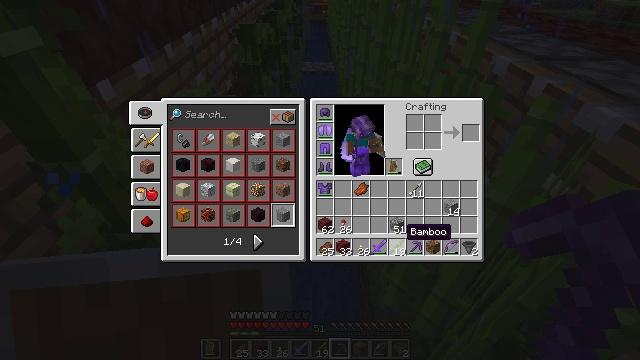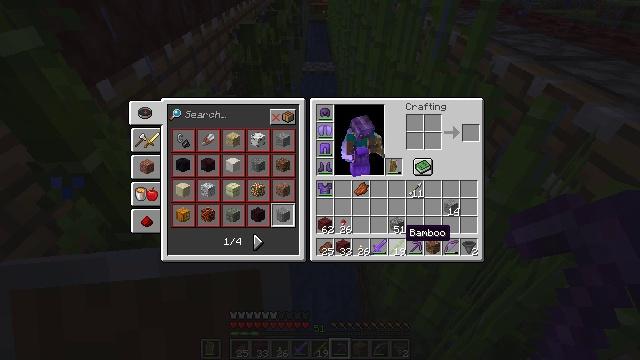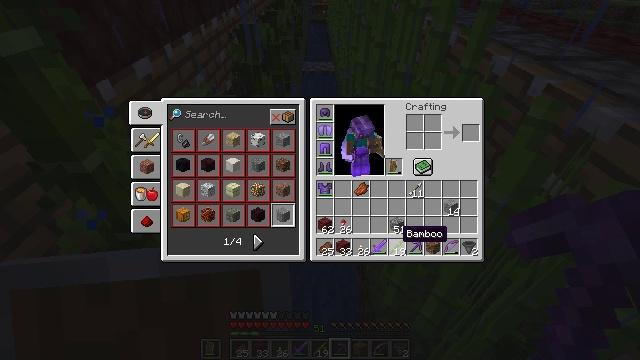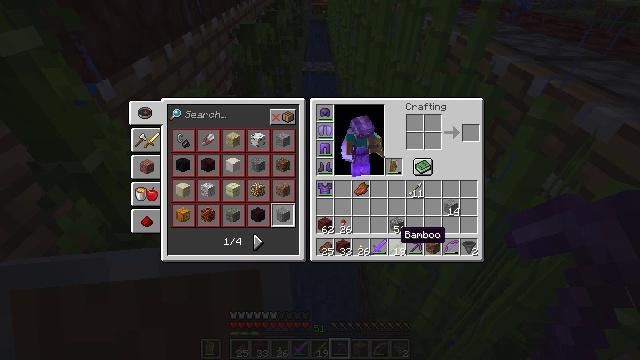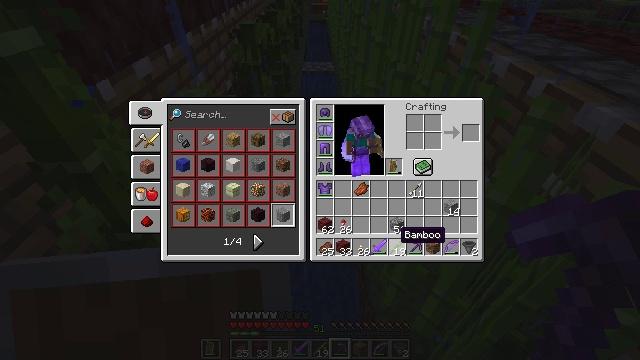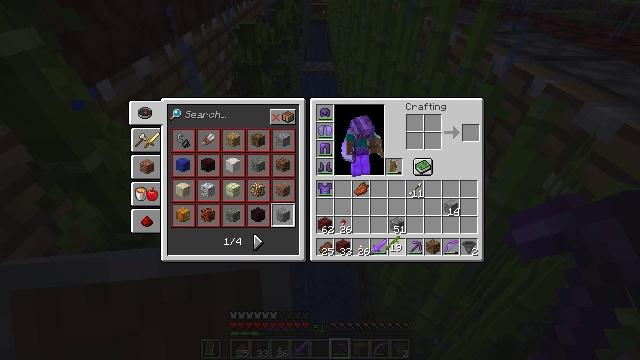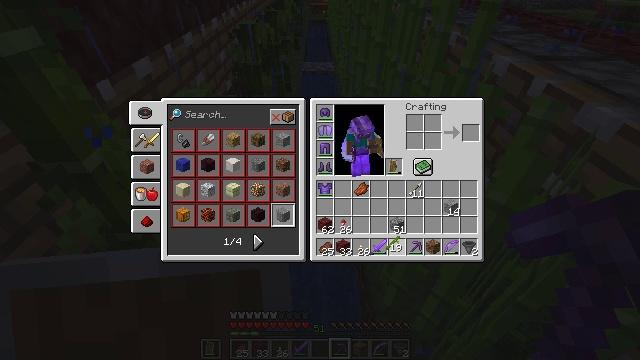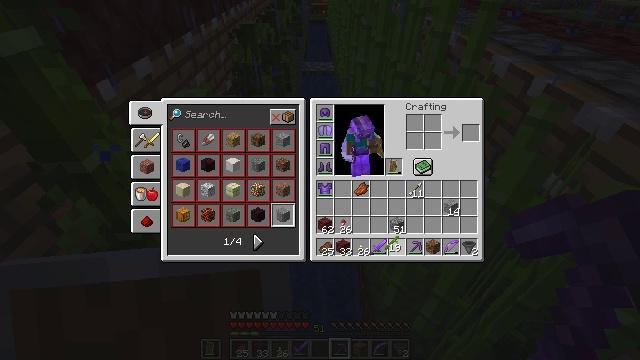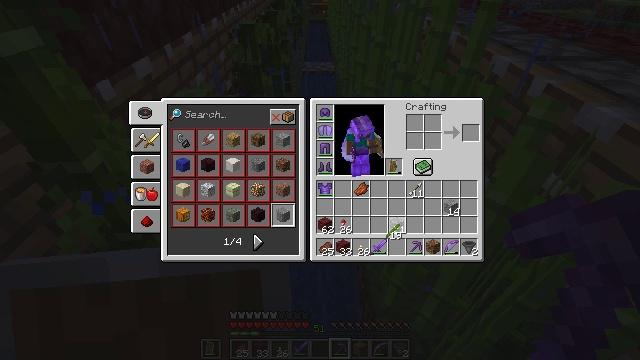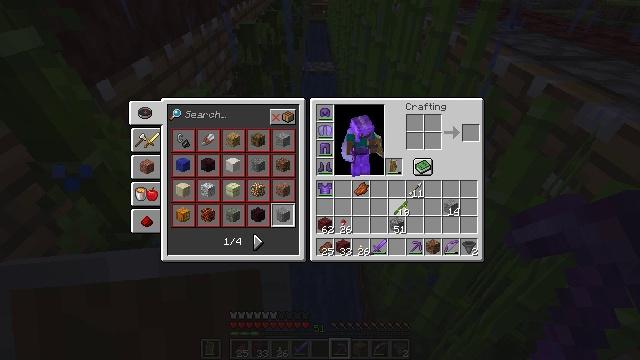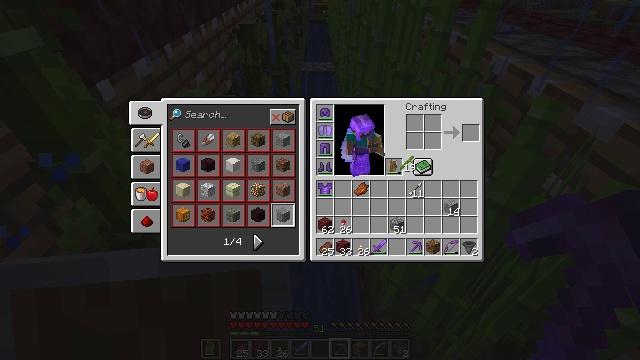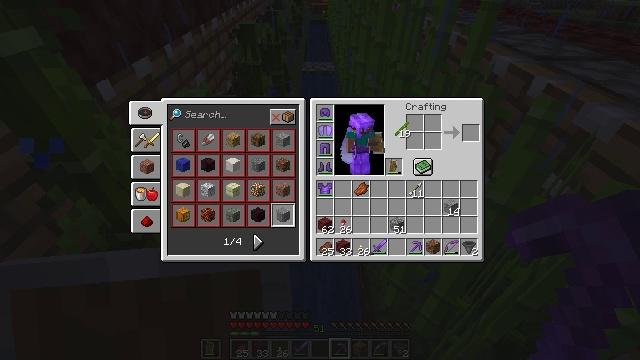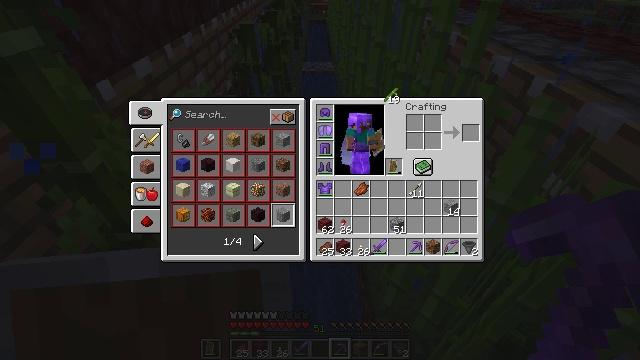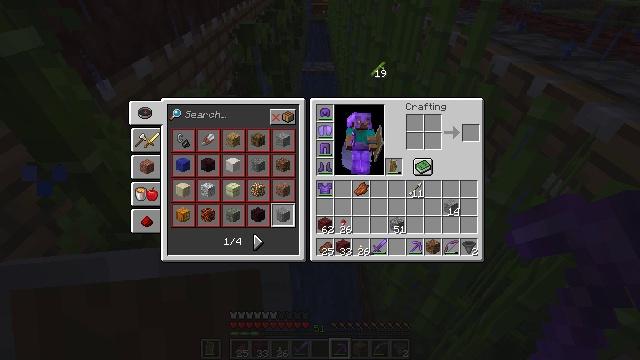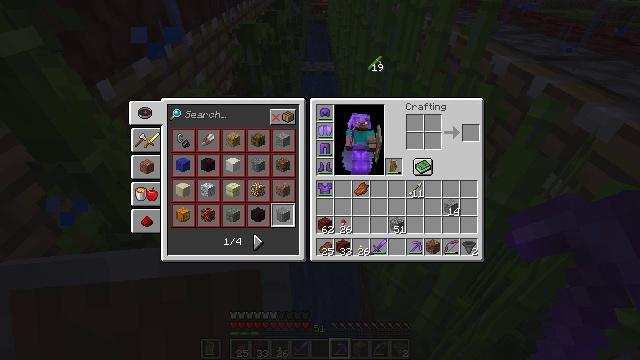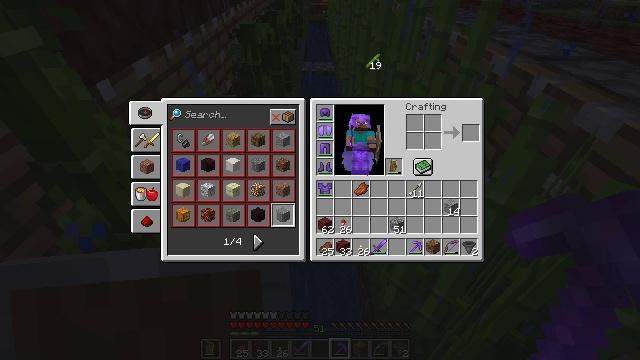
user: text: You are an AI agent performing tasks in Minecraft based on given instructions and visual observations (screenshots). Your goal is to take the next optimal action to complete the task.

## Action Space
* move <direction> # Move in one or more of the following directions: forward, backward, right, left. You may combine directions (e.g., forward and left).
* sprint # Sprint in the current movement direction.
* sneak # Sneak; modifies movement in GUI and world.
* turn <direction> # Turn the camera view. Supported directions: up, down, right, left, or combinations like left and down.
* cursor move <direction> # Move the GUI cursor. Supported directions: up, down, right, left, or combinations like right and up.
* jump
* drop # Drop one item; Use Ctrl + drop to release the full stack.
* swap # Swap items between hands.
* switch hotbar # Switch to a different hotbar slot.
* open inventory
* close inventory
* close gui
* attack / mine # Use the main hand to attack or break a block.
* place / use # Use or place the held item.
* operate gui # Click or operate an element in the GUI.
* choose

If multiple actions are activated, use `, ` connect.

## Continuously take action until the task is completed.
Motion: motion action
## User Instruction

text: Remove a bamboo from the inventory.
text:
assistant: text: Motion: no_op
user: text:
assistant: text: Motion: no_op
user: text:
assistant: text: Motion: no_op
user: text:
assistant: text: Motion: no_op
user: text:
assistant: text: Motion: attack / mine
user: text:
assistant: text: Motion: attack / mine
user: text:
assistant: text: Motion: attack / mine
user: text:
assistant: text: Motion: turn up
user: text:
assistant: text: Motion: turn right and up
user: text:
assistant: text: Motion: turn up
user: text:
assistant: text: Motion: turn up
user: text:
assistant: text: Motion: turn left and up
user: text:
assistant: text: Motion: turn left and up
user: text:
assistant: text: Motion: no_op
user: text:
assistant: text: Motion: no_op
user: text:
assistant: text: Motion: no_op
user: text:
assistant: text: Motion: turn left
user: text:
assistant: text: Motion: no_op
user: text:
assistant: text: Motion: turn left
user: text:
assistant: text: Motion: turn left
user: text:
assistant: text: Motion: no_op
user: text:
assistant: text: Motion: no_op
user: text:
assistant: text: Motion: no_op
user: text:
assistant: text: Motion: attack / mine
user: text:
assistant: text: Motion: attack / mine
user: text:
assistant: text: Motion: attack / mine
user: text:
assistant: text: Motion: no_op
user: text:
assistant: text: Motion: open inventory
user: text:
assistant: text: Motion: open inventory
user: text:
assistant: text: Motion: open inventory